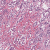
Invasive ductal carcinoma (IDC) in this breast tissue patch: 1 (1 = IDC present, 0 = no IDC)